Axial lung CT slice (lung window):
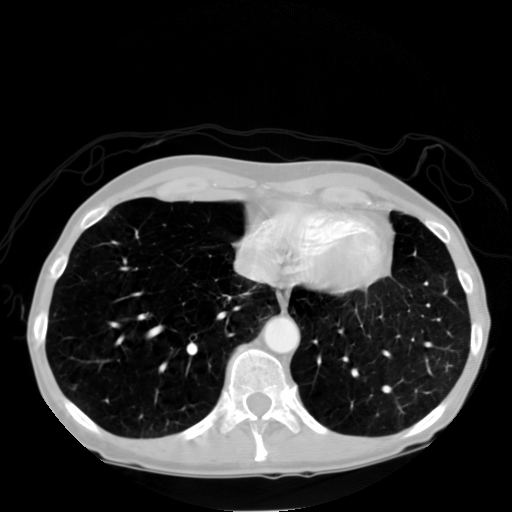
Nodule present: no